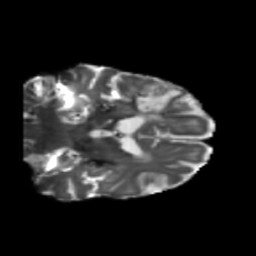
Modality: T2w
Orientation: coronal
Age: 75
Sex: male
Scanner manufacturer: siemens
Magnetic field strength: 3 T
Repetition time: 5.47 s
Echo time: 0.0854 s